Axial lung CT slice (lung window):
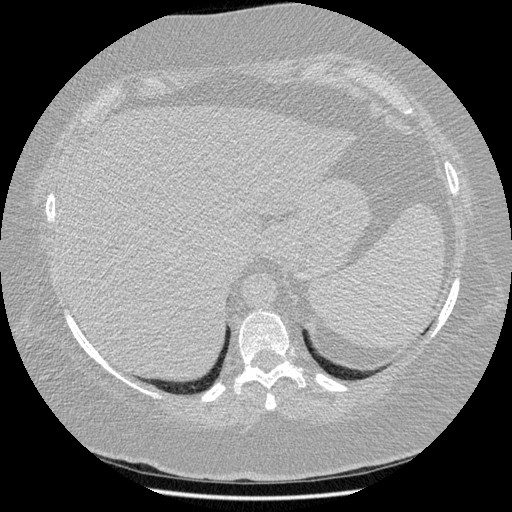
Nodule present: no